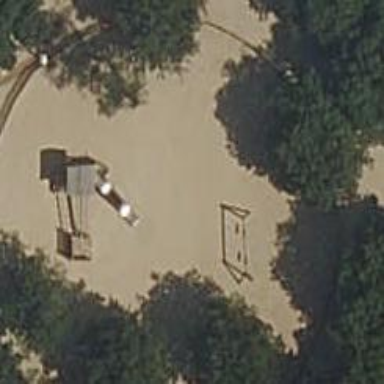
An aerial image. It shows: Playground area for leisure activities on the land.